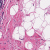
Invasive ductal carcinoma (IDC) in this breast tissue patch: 0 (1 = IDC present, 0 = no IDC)